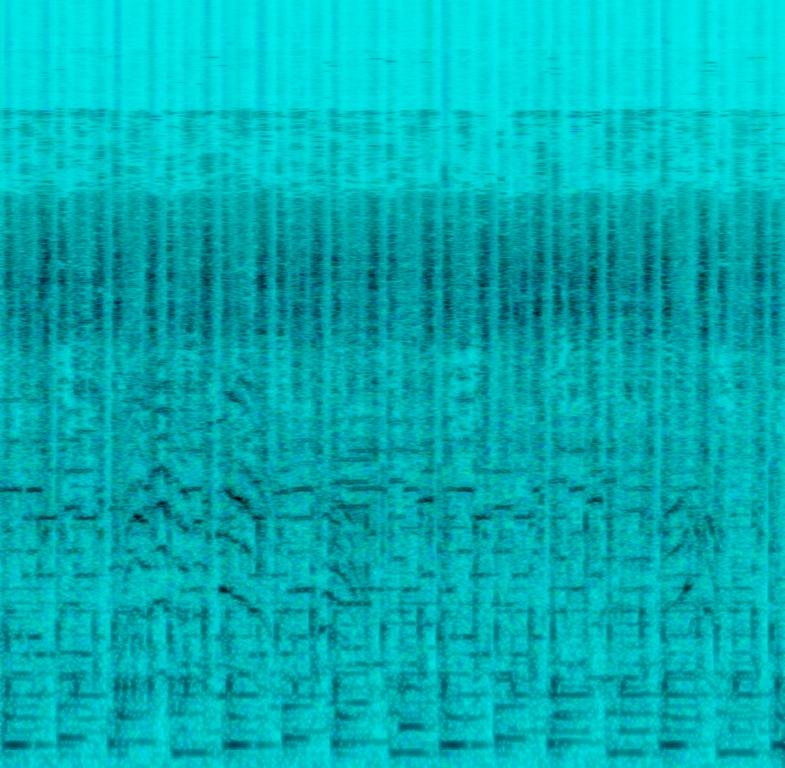
A female vocalist sings this classic Spanish song. The tempo is medium with a lively accordion harmony, guiro , congas and bongos rhythm, steady bass line, and acoustic guitar accompaniment. The music is simple, light, happy, joyful, cheerful, celebratory and spirited with vocal backup.There are sounds of people cheering in the background. This is a Classic Latin Folk Song.